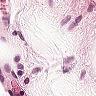
Metastatic tissue present: no